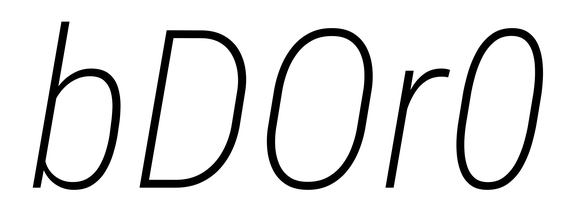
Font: Roboto-Italic_Condensed_ExtraLight_Italic